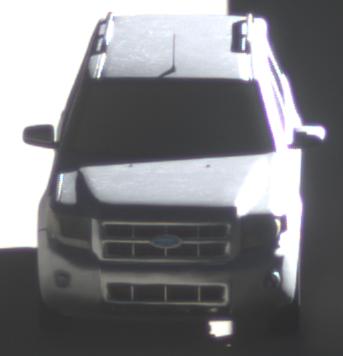
Make: Ford
Model: Escape Hybrid
Detailed model: -
Model produced from: 2004
Model produced until: 2012
Doors: 5
Color: white
Road condition: dry road
Daytime: morning or afternoon
Contrast: high contrast